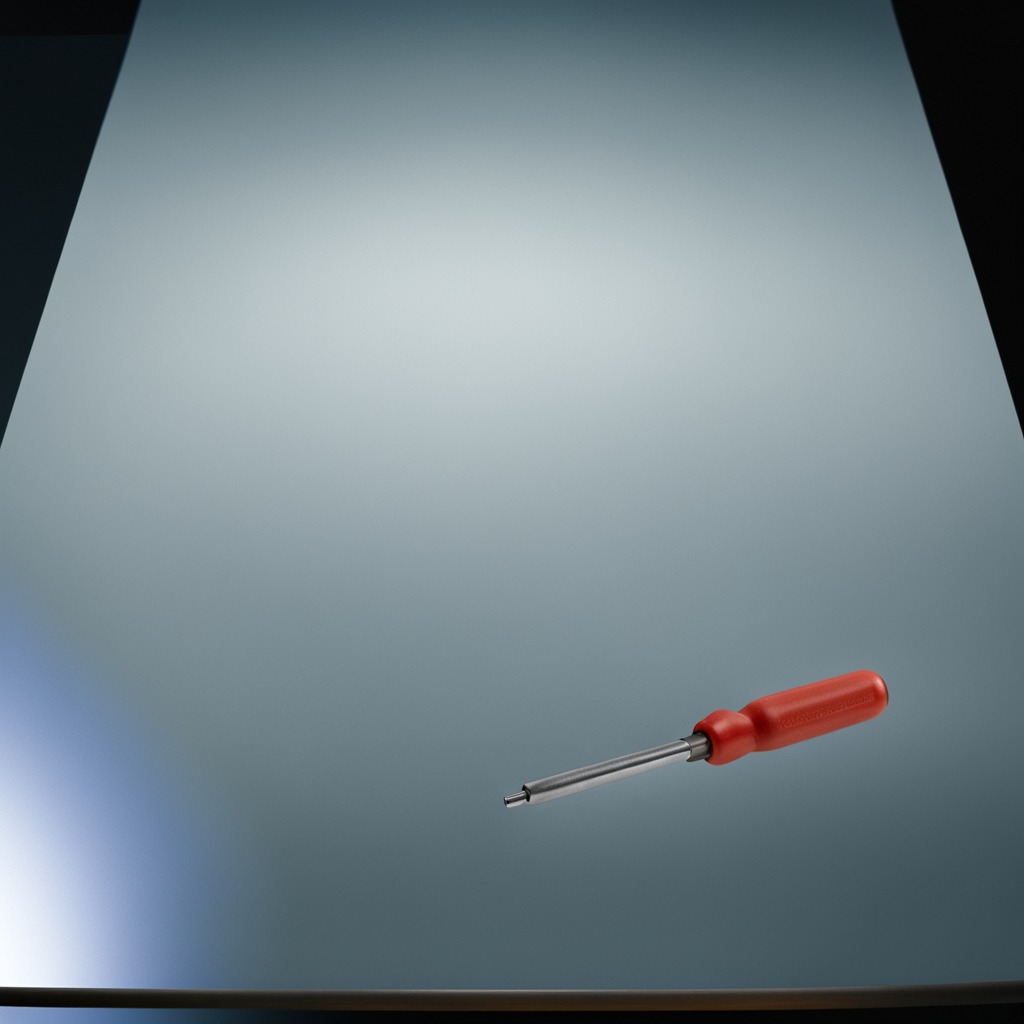
A screwdriver lies on a clean empty table in a railway signal maintenance room lit by harsh overhead fluorescents photorealistic surface textures crisp shadows high dynamic range